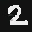
Label: 2